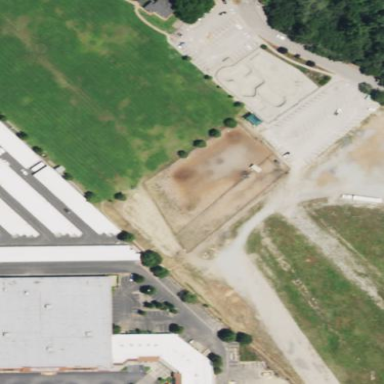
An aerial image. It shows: City park featuring designated dog park area.